Question: Is there a way you can make a web page that is divided into columns that will scroll from left to right rather than top to bottom? So that you got
'''
x x x x x
x ... ..x ... ... ... ...
x ... ..x ... ... ... ...
x ... ..x ... ... ... ...
x ... ..x ... ... ... ...
x x x x x
'''
Instead of
'''
x x x x x
x ... ..x
x ... ..x
x ... ..x
x ... ..x
x x x x x
... ...
... ...
... ...
... ...
... ...
... ...
'''
If that made sense... In other words, I'd like text to stop at the bottom of the browser window, and then continue in a new column and have this happen "infinitely" until there is no more content.
a screen shot below to explain better. You see the text goes on below the screen at the bottom. I'd like that which is below the screen to appear at the top, next to the first verse. What I'm trying to do is to have a whole song fit on one screen (which they usually would, especially on a wide screen monitor), without having to do a lot of flimsy math and calculations or changes in the markup. It's currently all in a 'pre' tag, but I suppose that could be switched as long as the chords can match up with the word they're at (so monospace font etc). I'm looking for some magic CSS basically, if it even exists :)

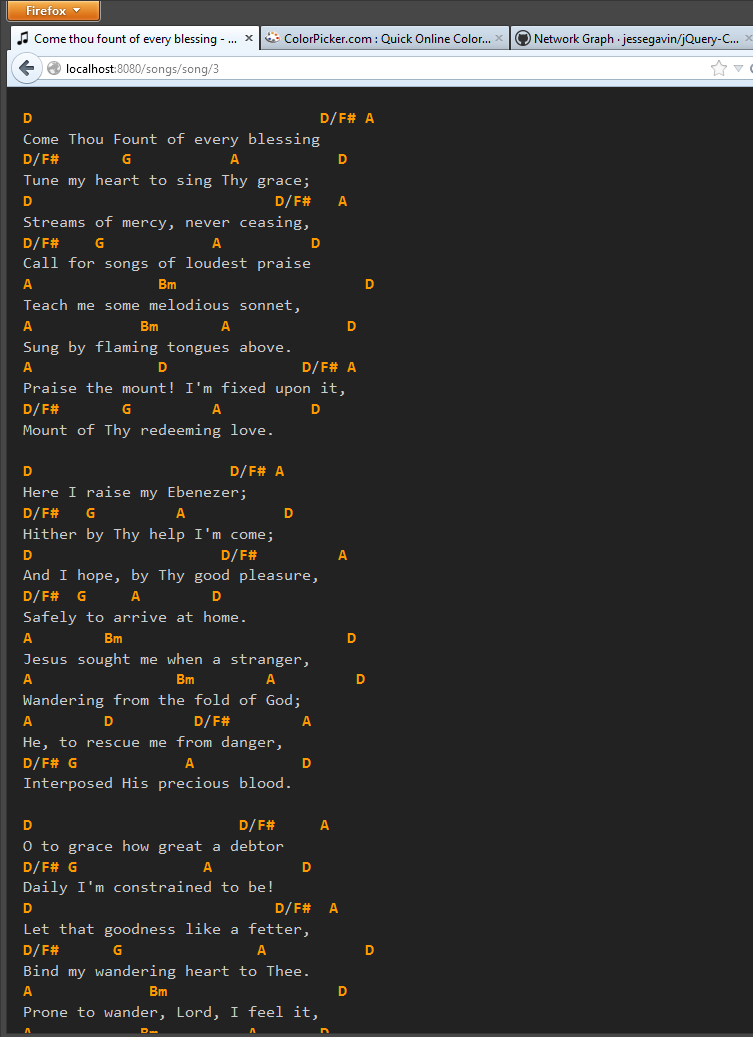
Answer: This sounds like a job for CSS Columns:
<URL>
'''
html, body, .container {
height: 100%;
}
.container {
columns: 10em; /* desired width of your column */
}
<div class="container">
<p>...</p>
<p>...</p>
</div>
'''